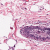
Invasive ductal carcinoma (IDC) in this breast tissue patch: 0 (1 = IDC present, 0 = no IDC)